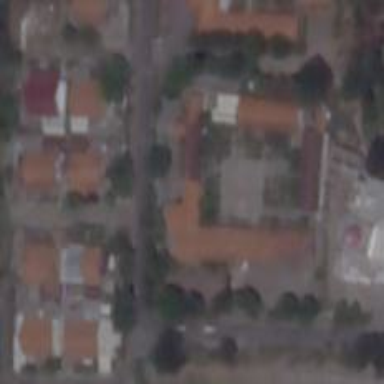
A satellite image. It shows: School building with tiled roof.